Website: crate-barrel
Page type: customer-info-address
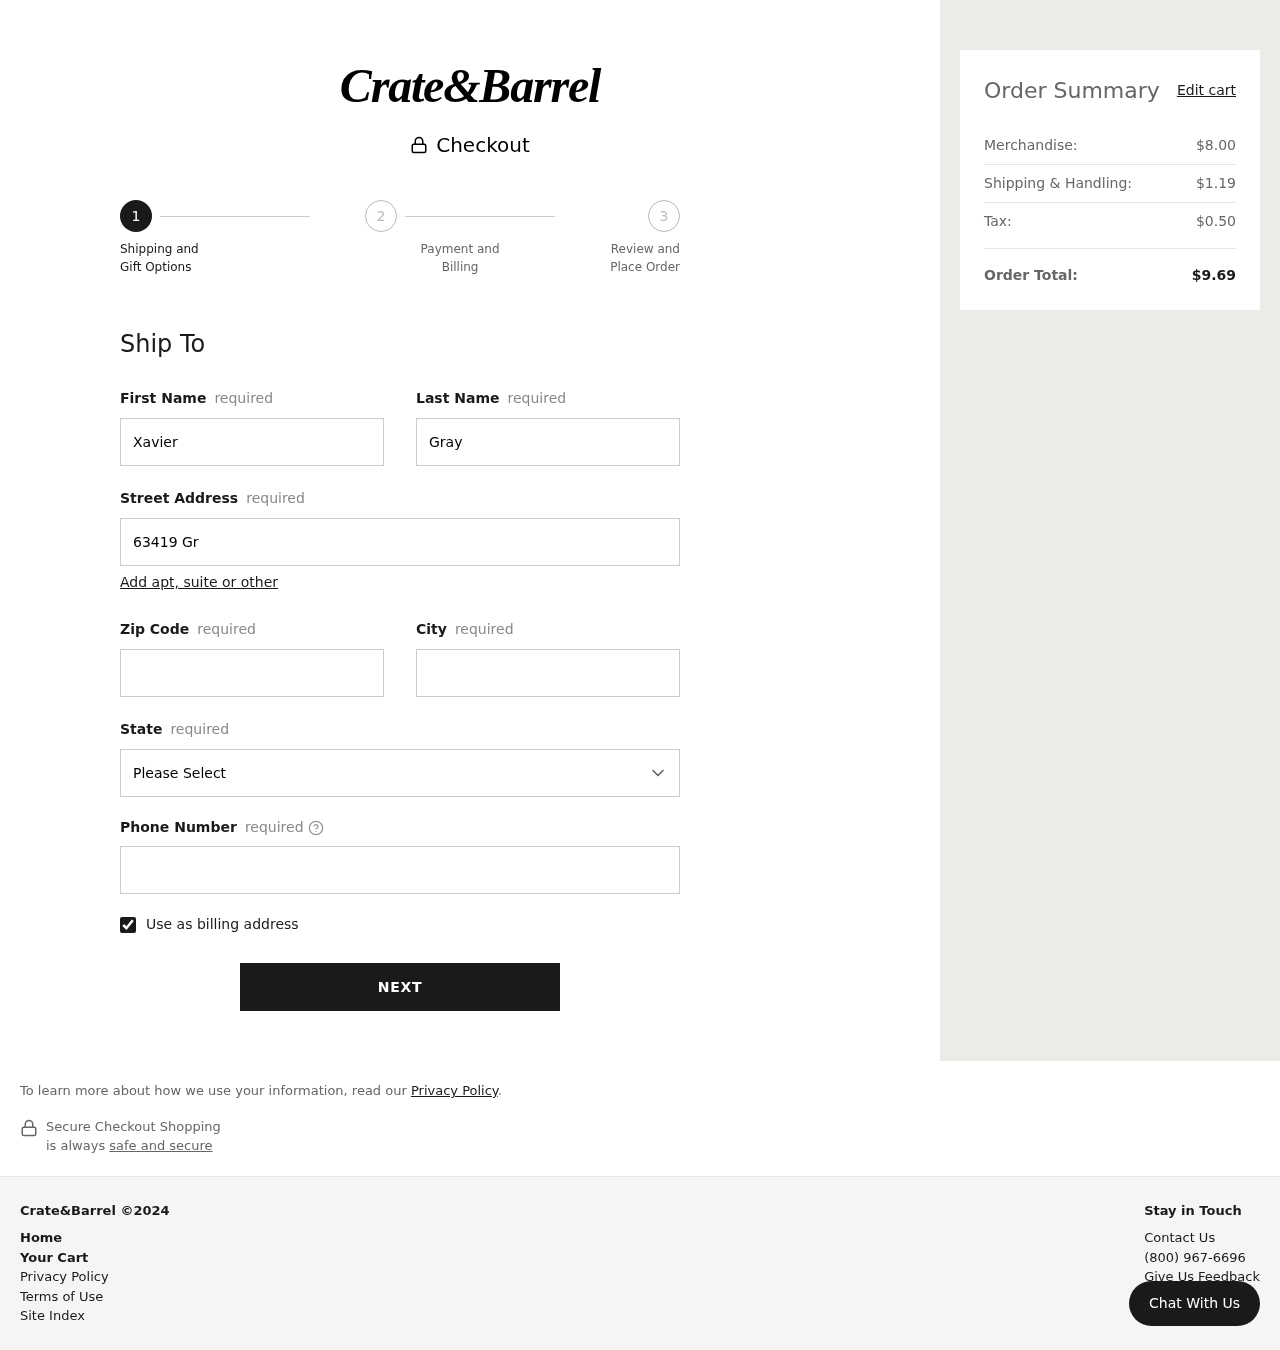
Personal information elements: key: PII_CITY
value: Griffinmouth
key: PII_FIRSTNAME
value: Xavier
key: PII_LASTNAME
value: Gray
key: PII_PHONE
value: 4366236453
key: PII_POSTCODE
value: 02554
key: PII_STATE
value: GU
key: PII_STREET
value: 63419 Green Plains Apt. 319
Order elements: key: ORDER_SUBTOTAL
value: $8.00
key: ORDER_SHIPPING_COST
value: $1.19
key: ORDER_TAX
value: $0.50
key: ORDER_TOTAL
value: $9.69